Question: I'm using joomla 2.5 with the joomshopping component. So I need a feature to change the template for different categories. I noticed that when I edit a category in the details tab joomshopping has a option to change category template. Now how can I do this, how can I change the template, where to install another template?

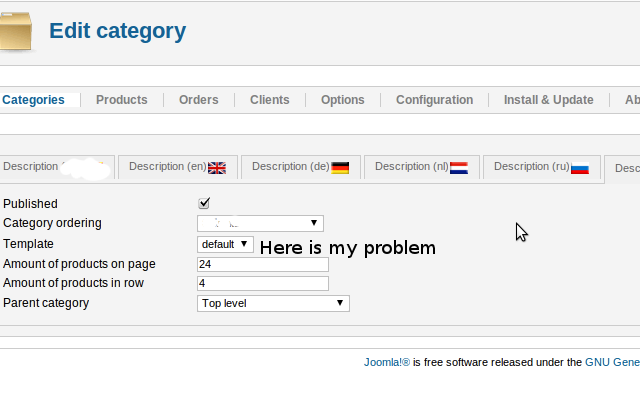
Answer: Path Template of joomshopping
root/component/com_joomshoping/template/
You can create folder template here the same folder default